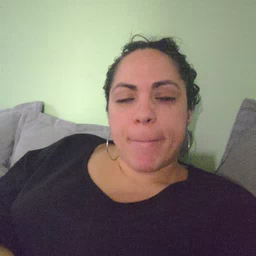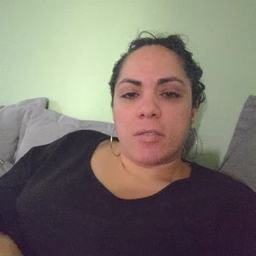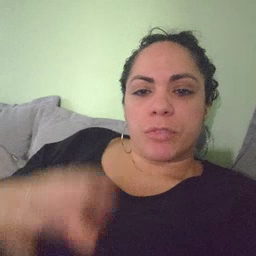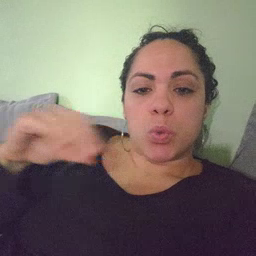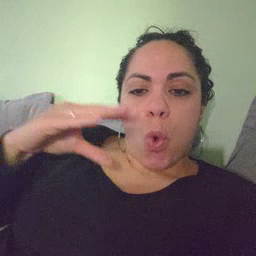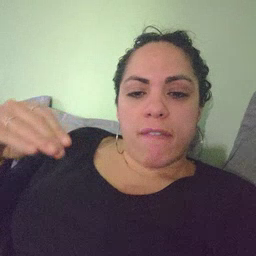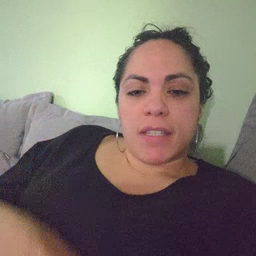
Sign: story